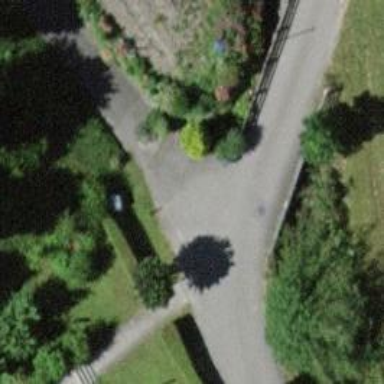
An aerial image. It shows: Residential road with bridge.